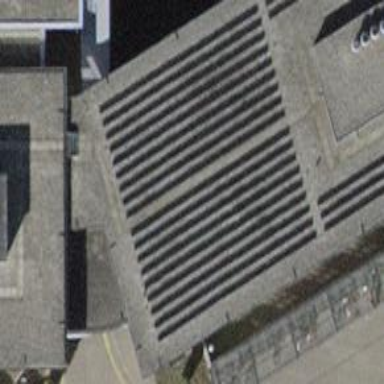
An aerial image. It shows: View of roof of building.